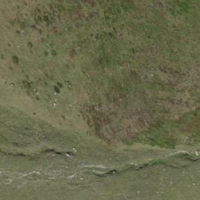
EUNIS habitat code: 26
Species observed at this site:
Aster alpinus